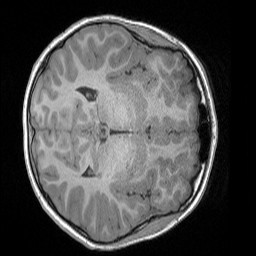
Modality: T1w
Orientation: axial
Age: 9
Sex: male
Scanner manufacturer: siemens
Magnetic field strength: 3 T
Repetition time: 1.65 s
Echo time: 0.00203 s